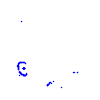
Particle: kaon